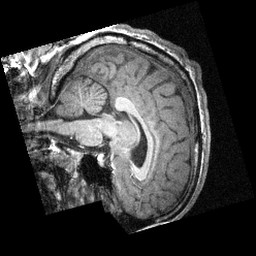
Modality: T1w
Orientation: sagittal